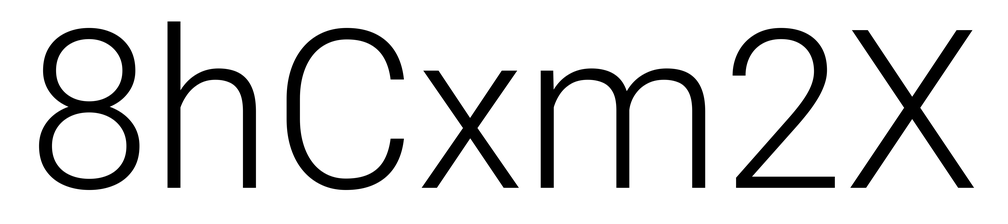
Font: Roboto_Light